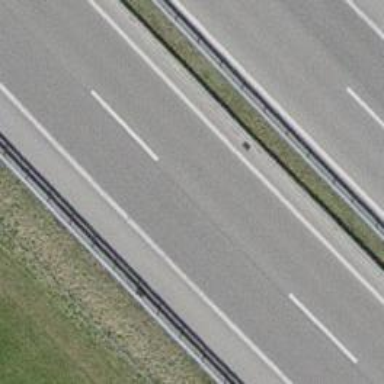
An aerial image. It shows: Asphalt motorway.